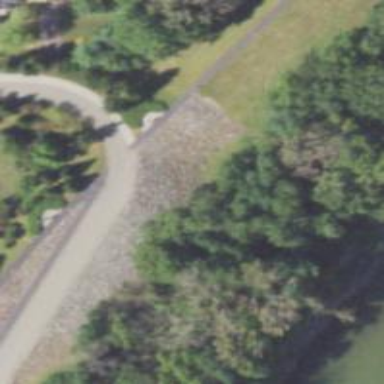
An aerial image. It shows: The path with excellent trail visibility is made of asphalt and has embankment.